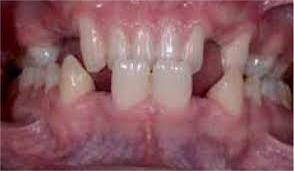
Condition: hypodontia